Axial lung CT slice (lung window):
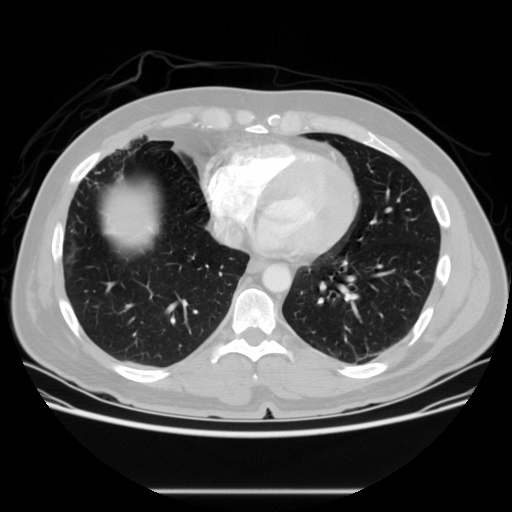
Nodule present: no